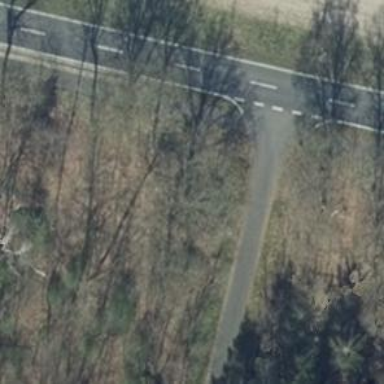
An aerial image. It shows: Path.